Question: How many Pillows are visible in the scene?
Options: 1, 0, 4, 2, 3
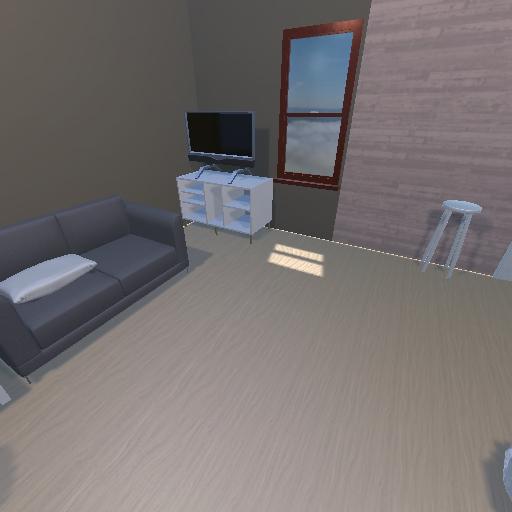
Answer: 1